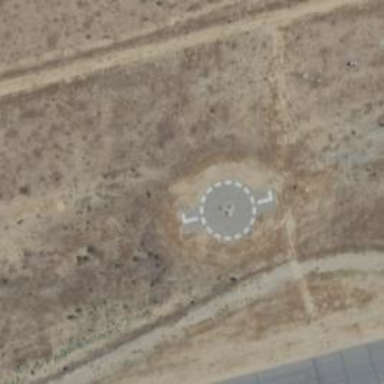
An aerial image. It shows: Image of helipad at airport.